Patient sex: M
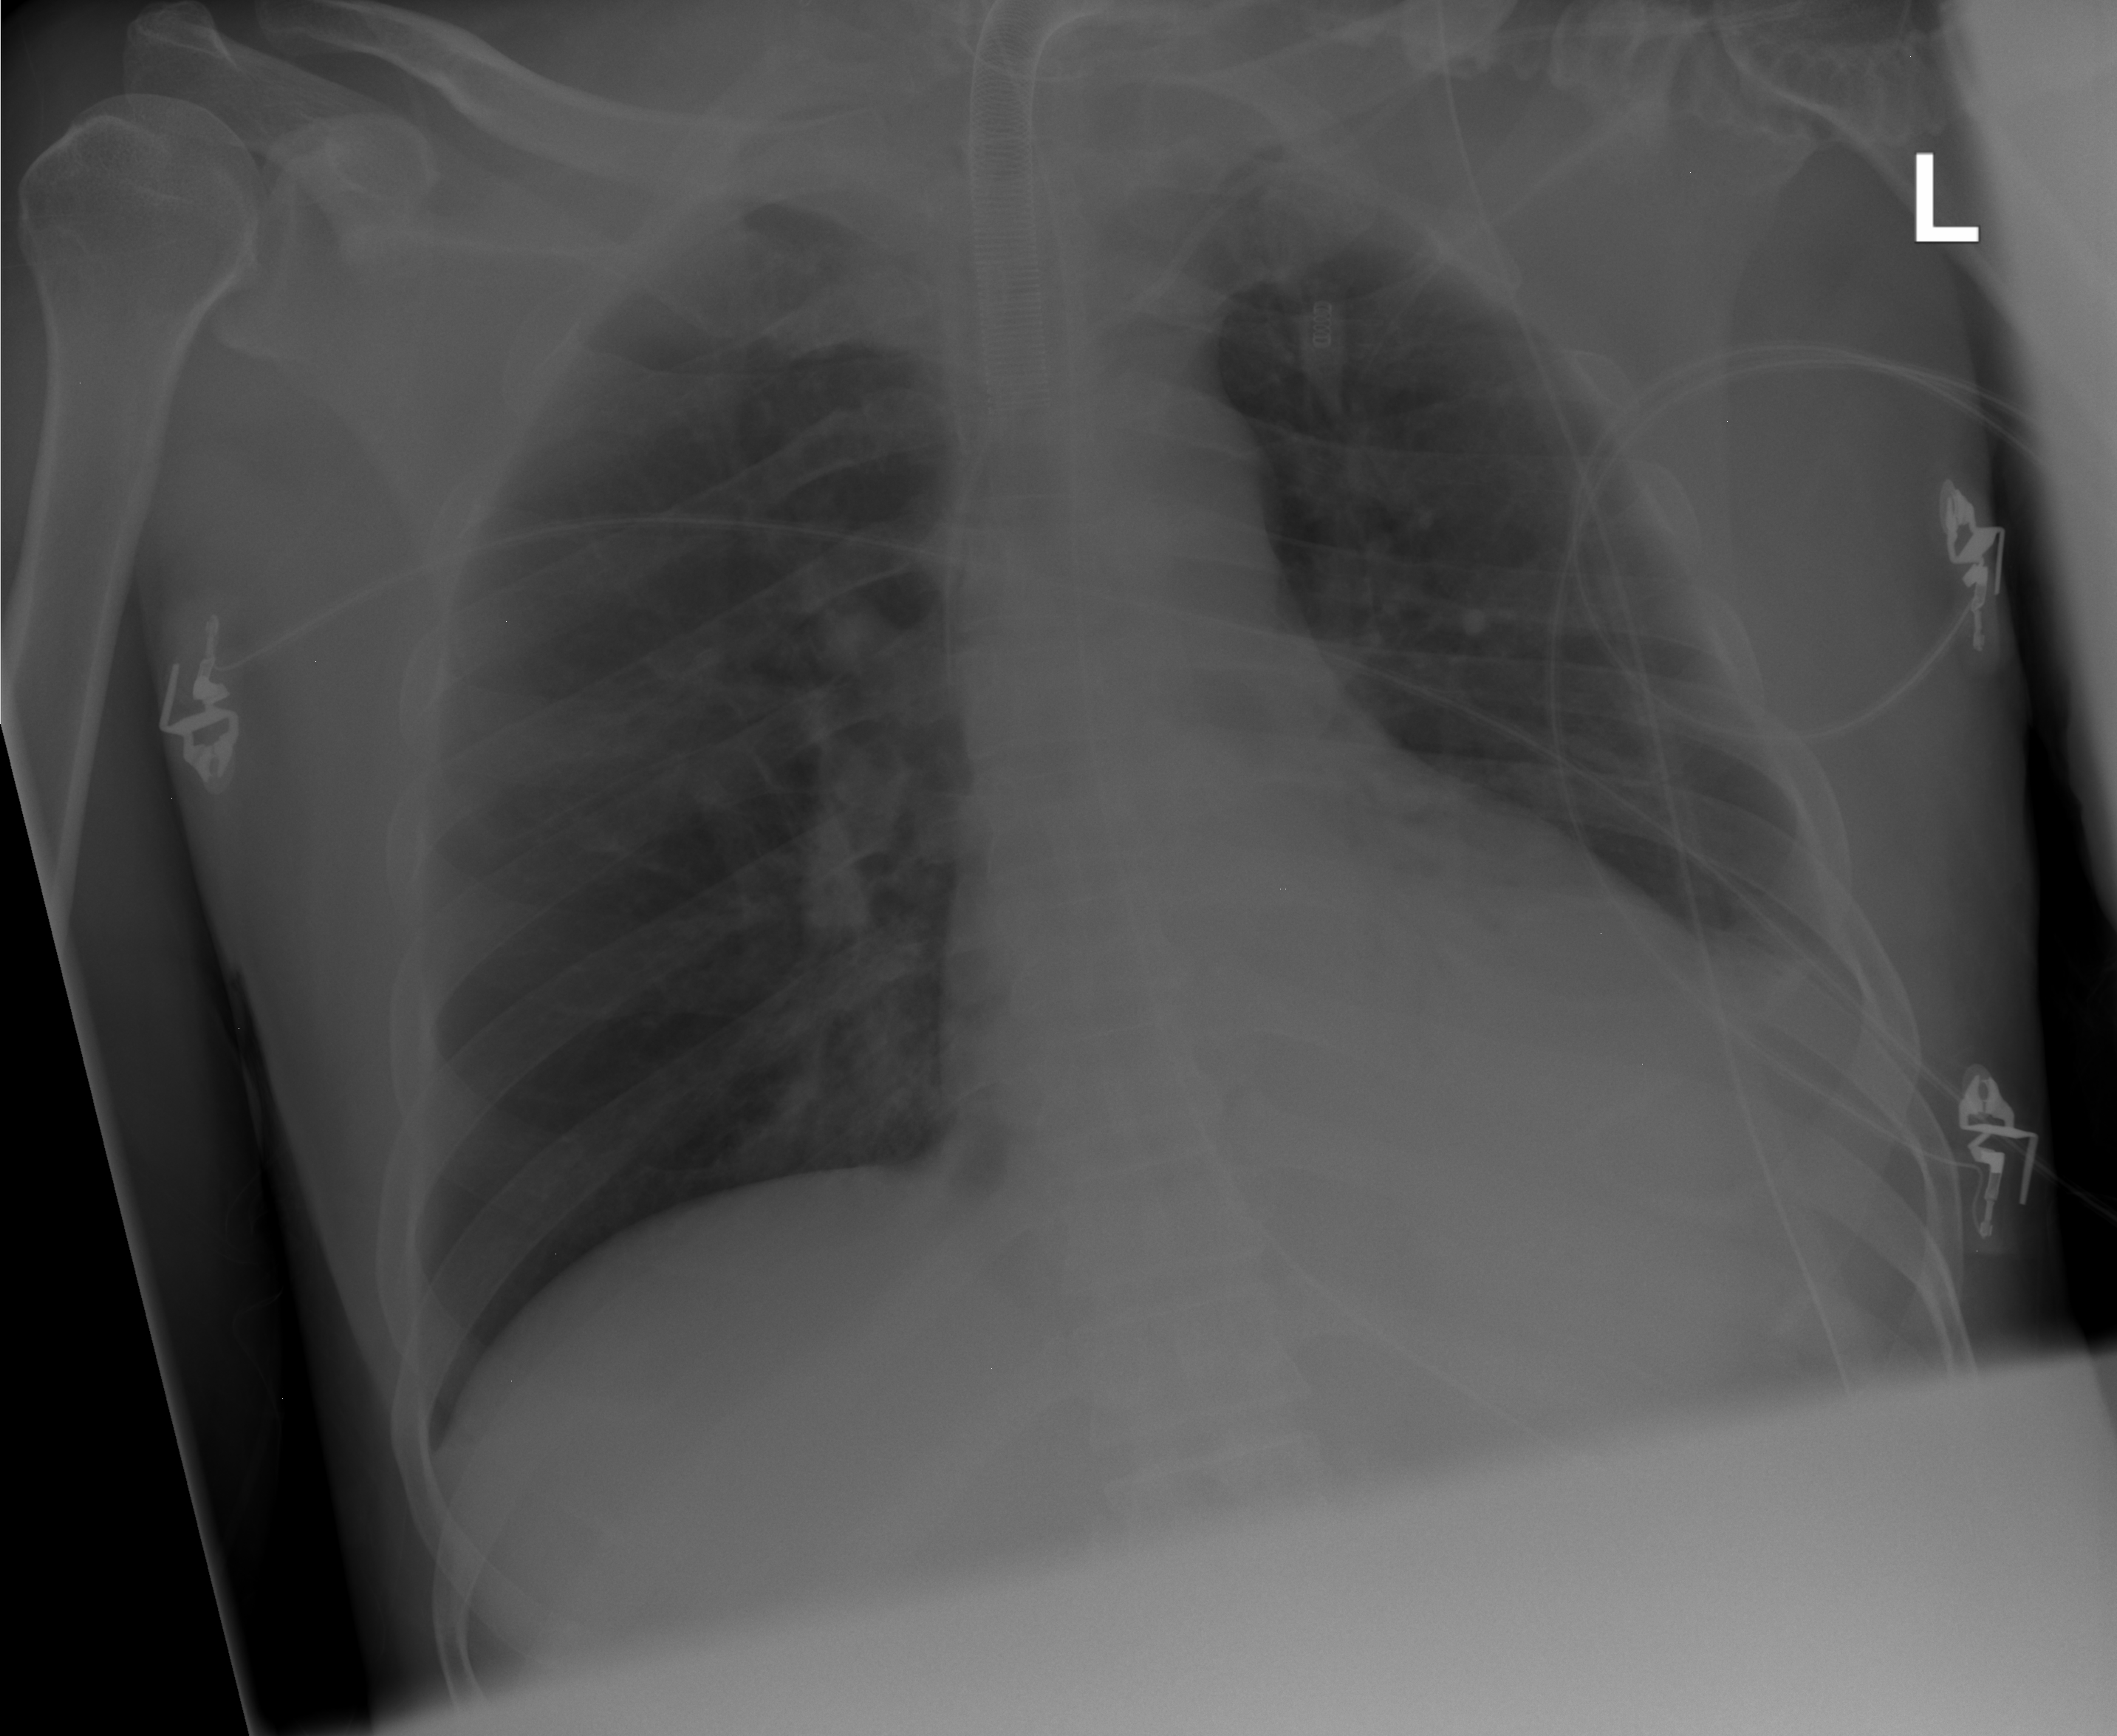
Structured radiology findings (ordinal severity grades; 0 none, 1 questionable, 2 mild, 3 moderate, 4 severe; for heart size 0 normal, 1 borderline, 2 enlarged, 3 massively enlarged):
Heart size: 0
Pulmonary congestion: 2
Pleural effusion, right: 0
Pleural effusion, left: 2
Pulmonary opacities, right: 2
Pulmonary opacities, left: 2
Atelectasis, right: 0
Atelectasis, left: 0